Question: In accordance to <URL>, and the RecyclerView pattern, I have implemented an activity that shows cards for an array of items. I'd like each Card to have a button that pops a Dialog of options for that item:

as you can see there's a button to the upper right corner of each card. I have implemented this like so:
'''
public class CardViewHolder extends RecyclerView.ViewHolder {
protected TextView itemTitle;
protected TextView itemCode;
protected TextView itemDate;
protected TextView itemStatus;
protected Button optionsButton;
public CardViewHolder(View v) {
super(v);
itemTitle = (TextView) v.findViewById(R.id.itemTitle);
itemCode = (TextView) v.findViewById(R.id.itemCode);
itemStatus = (TextView) v.findViewById(R.id.itemStatus);
itemDate = (TextView) v.findViewById(R.id.itemDate);
optionsButton = (Button) v.findViewById(R.id.options_button);
}
}
'''
And then, Implemented my DataAdapter which is set in my activity for my RecyclerView:
'''
public class DataAdapter extends RecyclerView.Adapter<CardViewHolder>{
private JSONArray mDataSet;
private Context mContext;
//constructor
public DataAdapter(JSONArray myDataSet, Context c) {
mContext = c;
mDataSet = myDataSet;
}
//creates new views (invoked by the layout manager)
@Override
public CardViewHolder onCreateViewHolder(ViewGroup parent, int viewType) {
//create a new view
View v = LayoutInflater.from(parent.getContext()).inflate(R.layout.item_text_view, parent, false);
//set the view's size, margins, padding and layout parameters
CardViewHolder vh = new CardViewHolder(v);
return vh;
}
@Override
public void onBindViewHolder(CardViewHolder holder, int position) {
//get element from dataset at position
//replace the contets of the view with that element
String title,itemCode,itemStatus, itemDate;
title = itemCode = itemDate = itemStatus = "";
try {
JSONObject item = new JSONObject(mDataSet.get(position).toString());
title = item.getString("desc");
itemCode = item.getString("code");
itemDate = item.getString("date");
itemStatus = item.getString("status");
} catch (JSONException e) {
e.printStackTrace();
}
holder.itemTitle.setText(title);
holder.itemCode.setText(itemCode);
holder.itemDate.setText(itemDate);
holder.itemStatus.setText(Html.fromHtml(itemStatus));
holder.optionsButton.setOnClickListener(new View.OnClickListener() {
@Override
public void onClick(View view) {
Toast.makeText(mContext,title,Toast.LENGTH_LONG).show();
}
});
}
@Override
public int getItemCount() {
return mDataSet.length();
}
// Provide a reference to the views for each data item
// Complex data items may need more than one view per item, and
// you provide access to all the views for a data item in a view holder
public static class ViewHolder extends RecyclerView.ViewHolder {
// each data item is just a string in this case
public TextView mTextView;
public ViewHolder(TextView v) {
super(v);
mTextView = v;
}
}
}
'''
My questions and thoughts about this are:
- how do i pass this button onClick listener the values of this item? trying to access 'title' for example from within the onClick handler is an error because it's not a final variable and it's accessed from within an inner class. On the other hand, If i make my DataAdapter class implement View.onClickListener interface, I'm still unsure how do I get those item specific values from within onClick method.- Is this considered a good practice at all? (Passing the application context to my DataAdapter)? Should i be attacking this from another angle maybe?
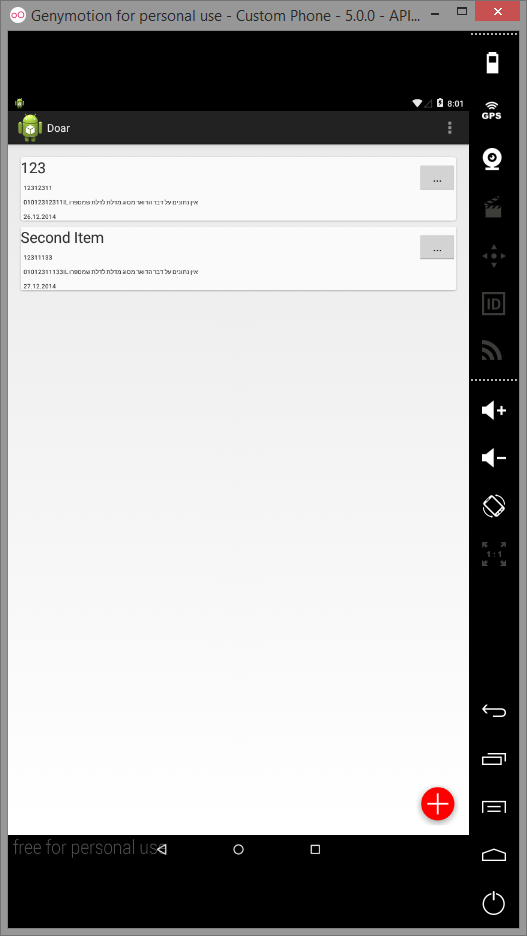
Answer: you can easily make your adapter implement 'View.OnClickListener' or implement your own class that implements OnClickListener and has text param that you can set...
'''
static class MyClick implements View.OnClickListener{
String text
/**
* Called when a view has been clicked.
*
* @param v The view that was clicked.
*/
@Override
public void onClick (View v) {
}
}
MyClick click = new MyClick();
click.text = text;
holder.button.setOnClickListener(click);
'''
Also why are you passing ApplicationContext and not activity context? the adapter is "bound" to the activity.
A better solution that enables you not to pass Context to the adapter is to use listeners, make your fragment / activity implement the listener and run the method onClick. for example:
@Adapter:
'''
public interface MyAdapterListener {
public void onCLick(String text);
}
private MyAdapterListener mListener;
...
void onClick(){
mListener.onCLick(text)
}
'''